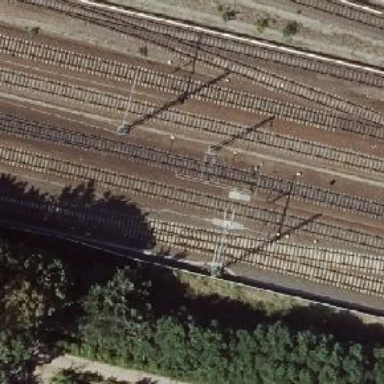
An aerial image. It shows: Railway track with contact lines for electrification.